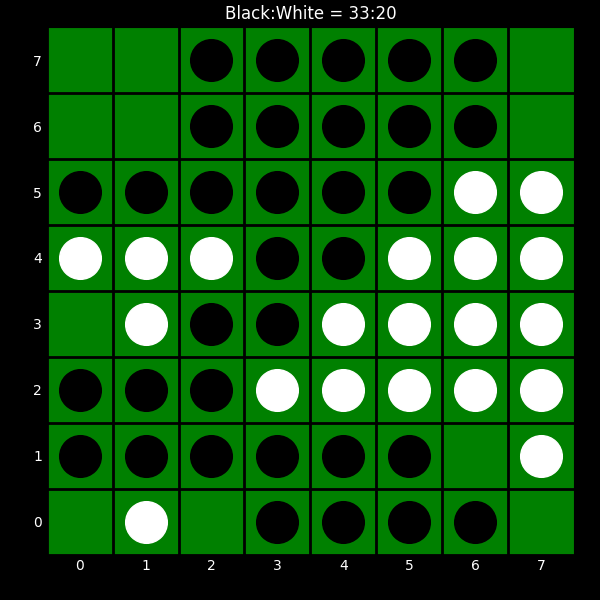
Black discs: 33
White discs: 20